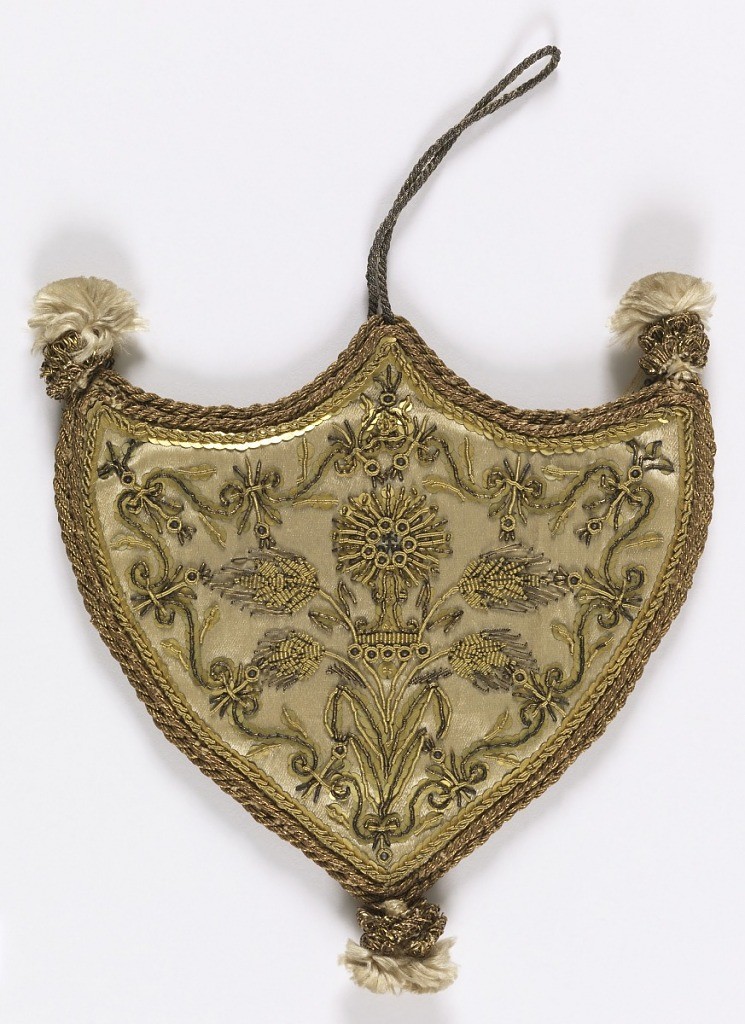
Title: Pendant
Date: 18th century
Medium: silk, metallic thread Technique: embroidered on satin weave
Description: Flat, shield-shaped pendant of white satin embroidered in gold and sequins. The pattern, identical on both sides, represents a monstrance with sprays of wheat at the sides, and a border of floral scrolls. Silk tufts at three corners. Loop of gold cord to hang.